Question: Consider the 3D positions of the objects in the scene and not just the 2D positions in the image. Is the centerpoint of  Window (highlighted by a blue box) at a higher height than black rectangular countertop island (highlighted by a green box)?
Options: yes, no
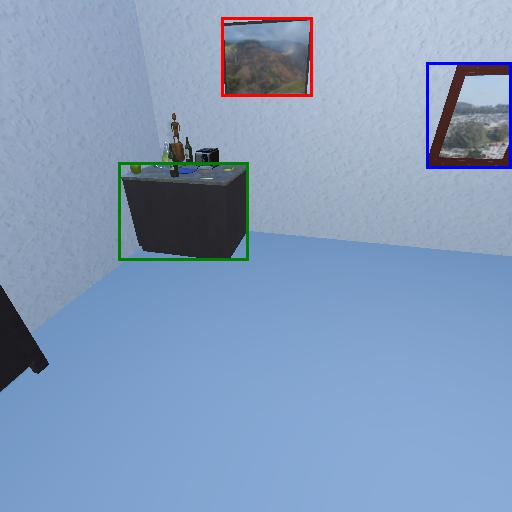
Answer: yes